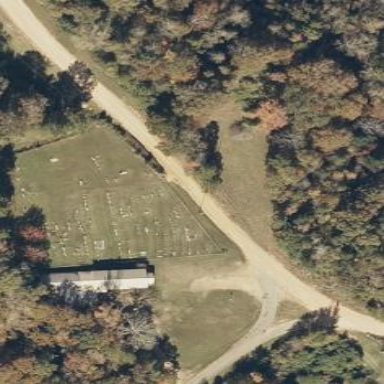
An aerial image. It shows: Grave yard.